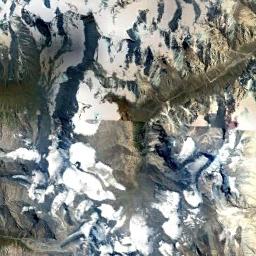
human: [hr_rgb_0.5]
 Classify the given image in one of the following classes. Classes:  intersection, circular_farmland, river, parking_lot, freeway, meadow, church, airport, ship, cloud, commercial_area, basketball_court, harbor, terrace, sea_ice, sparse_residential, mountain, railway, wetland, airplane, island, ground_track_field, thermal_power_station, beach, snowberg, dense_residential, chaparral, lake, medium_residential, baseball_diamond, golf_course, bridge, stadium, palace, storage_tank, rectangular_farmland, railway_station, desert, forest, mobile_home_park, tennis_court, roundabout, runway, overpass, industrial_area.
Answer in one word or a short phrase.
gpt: snowberg